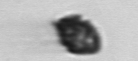
Label: Kryptoperidinium_triquetrum